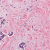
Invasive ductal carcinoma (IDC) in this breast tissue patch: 1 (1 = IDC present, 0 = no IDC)